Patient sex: M
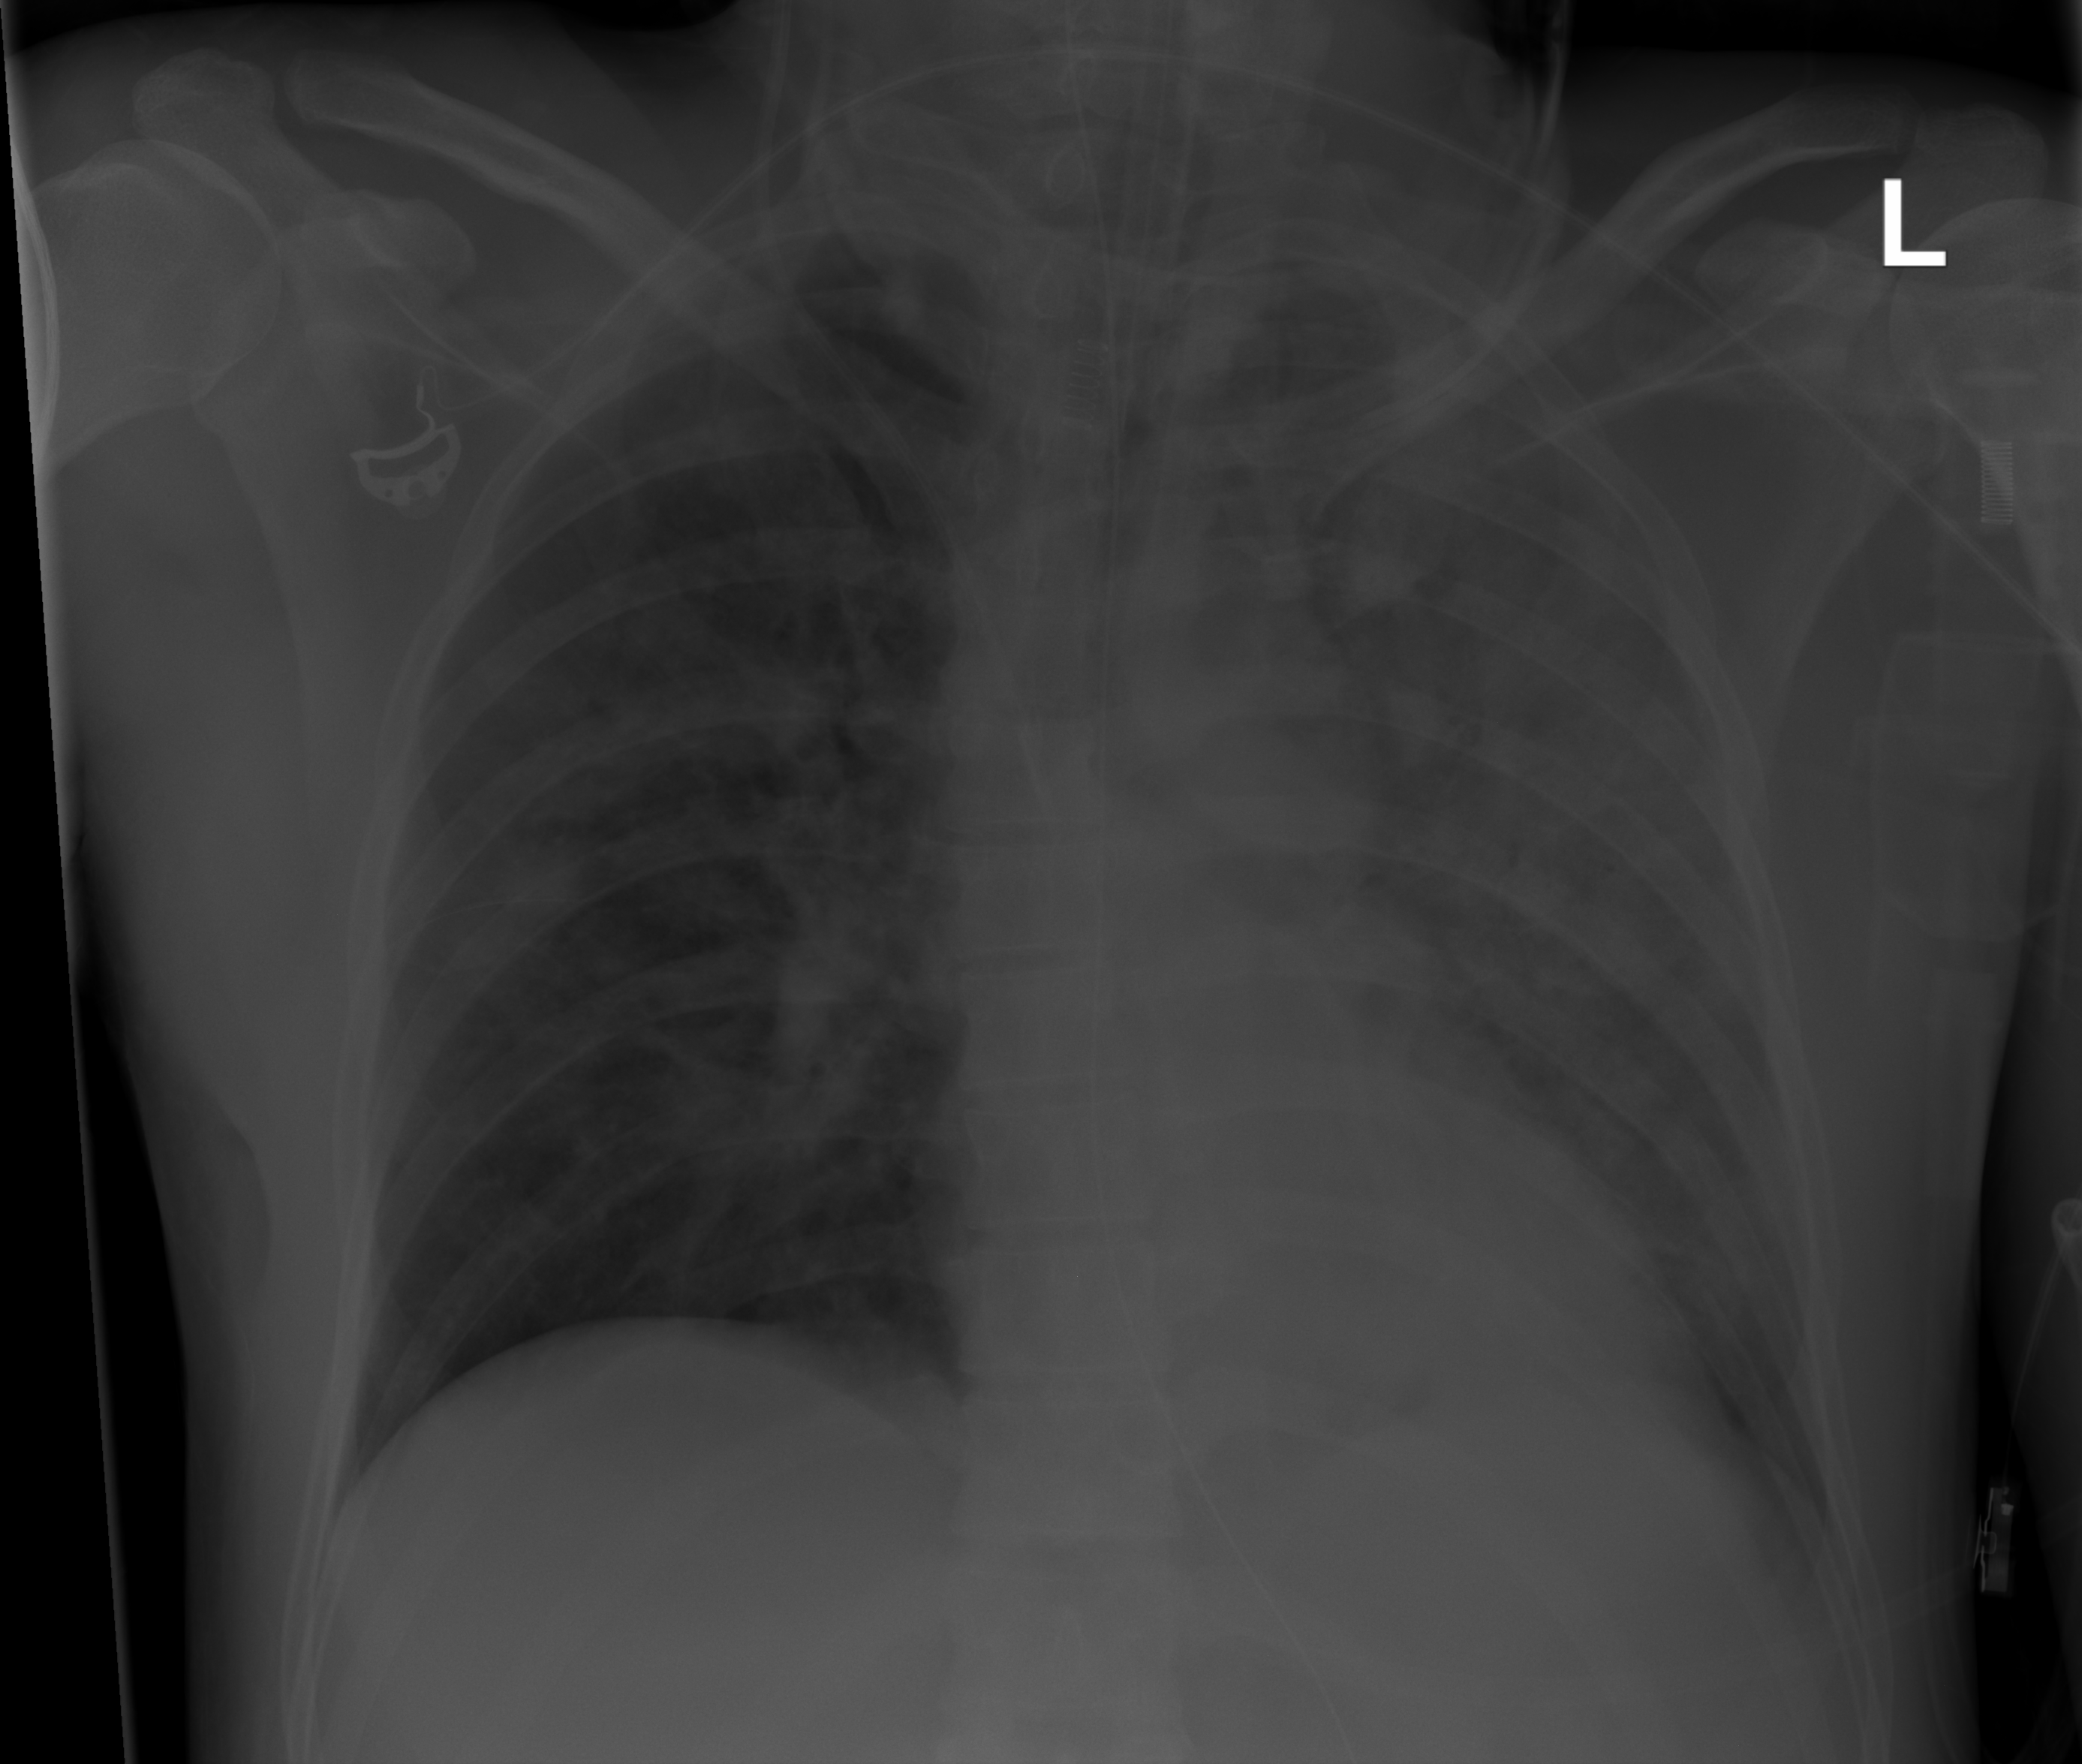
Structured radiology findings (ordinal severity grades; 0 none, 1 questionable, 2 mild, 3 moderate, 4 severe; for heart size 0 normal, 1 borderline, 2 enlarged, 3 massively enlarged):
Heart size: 0
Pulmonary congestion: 0
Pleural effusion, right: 0
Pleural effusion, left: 0
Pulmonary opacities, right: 2
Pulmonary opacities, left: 3
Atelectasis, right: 0
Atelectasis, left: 3